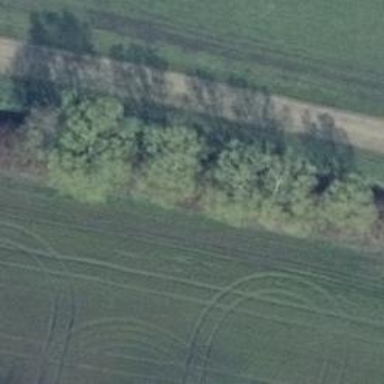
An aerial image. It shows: Row of deciduous broadleaved trees.